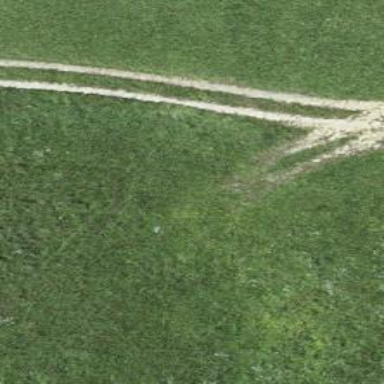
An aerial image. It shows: Dirt track road with grade3 tracktype.